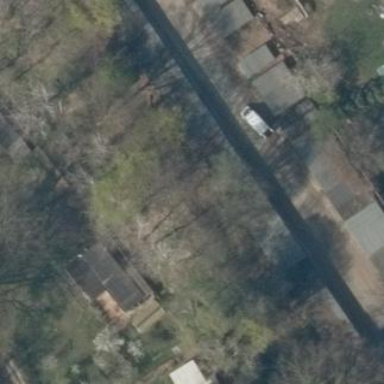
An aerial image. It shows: Garage building.